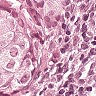
Metastatic tissue present: yes